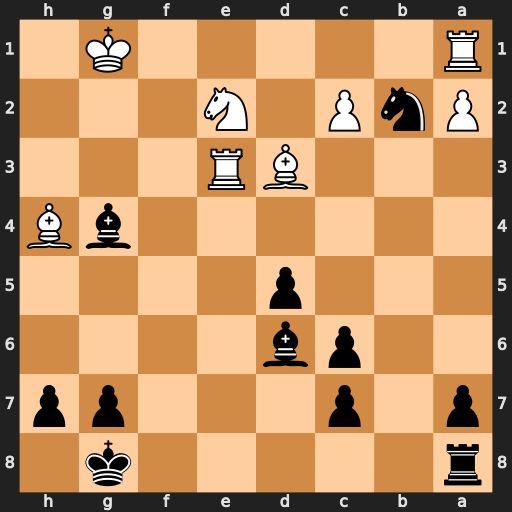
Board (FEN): r5k1/p1p3pp/2pb4/3p4/6bB/3BR3/PnP1N3/R5K1
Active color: b
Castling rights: -
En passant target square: -
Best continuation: Bc5 Bf2 Bxe3